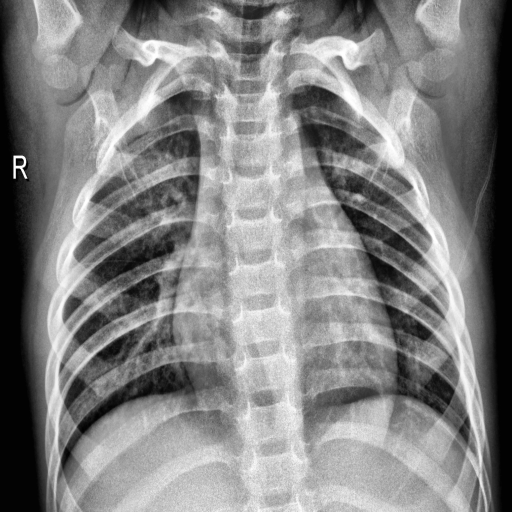
Finding: NORMAL